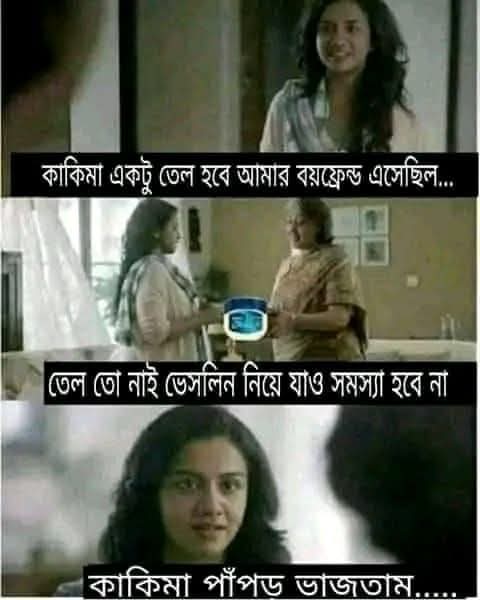
Text: কাকিমা একটু তেল হবে আমার বয়ফ্রেন্ড এসেছিল...
তেল তো নাই ভেসলিন নিয়ে যাও সমস্যা হবে না
কাকিমা পাঁপড ভাজতাম.....
Label: Non Hate